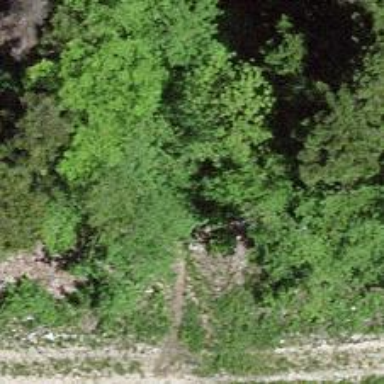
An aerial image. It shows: Unpaved path.